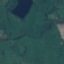
Land use / land cover: Pasture